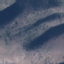
Land use / land cover class: HerbaceousVegetation